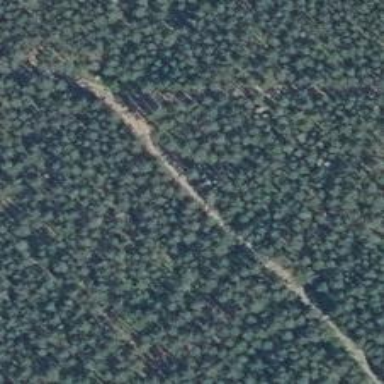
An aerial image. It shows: Track with grade2 tracktype.